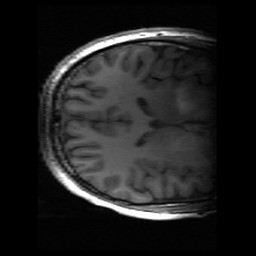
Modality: inplaneT1
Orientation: axial